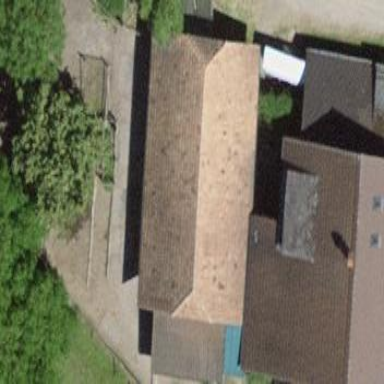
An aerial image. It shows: Farm auxiliary building.